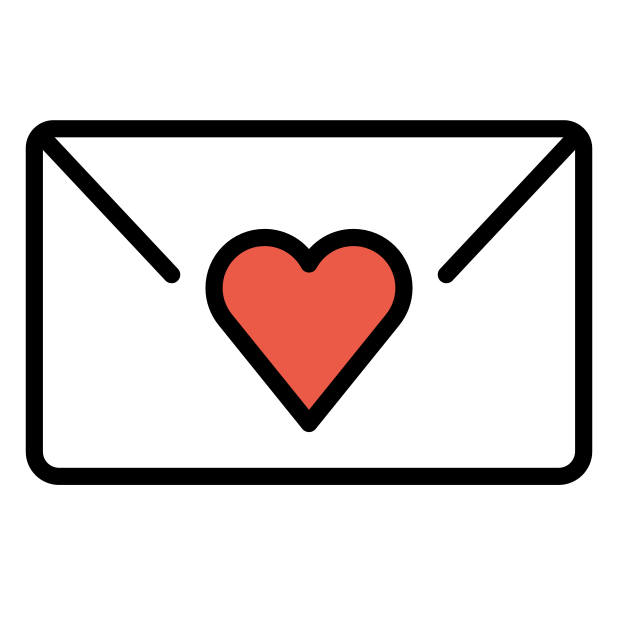
Emoji: 💌
Name: love letter
Unicode: 0x1f48c